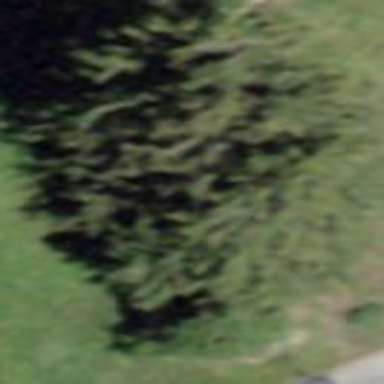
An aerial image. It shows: Forest area predominantly covered with needle-leaved trees.